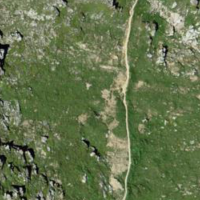
EUNIS habitat code: 31
Species observed at this site:
Geum montanum